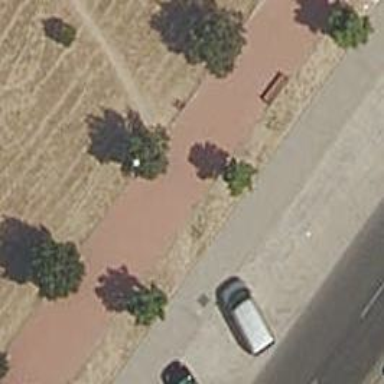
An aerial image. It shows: Footway made of paving stones.